Question: While generating simple tables is really easy with django, I can't seem to figure out how to generate the complex table.
Currently my table is rendered with
'''
<table class="table-striped table">
{% for row in table %}
<tr>
{% for item in row %}
<td>{{ item }}</td>
{% endfor %}
</tr>
{% endfor %}
</table>
'''
This works well with a 2 dimensional array, laying out the data in the way that is inserted into the table variable
However, generating complex tables is stumping me. Let's say I want to print a table with a header a string and a datetime, and a string and list for objects.
'''
table = [
["value/key", Datetime]
["value 1", [Object, Object, Object]]
]
'''
The objects are objects that need specific parsing.

I need the list to be internally loopable, instead of it getting formatted to list notation, without the other objects changing appearance.
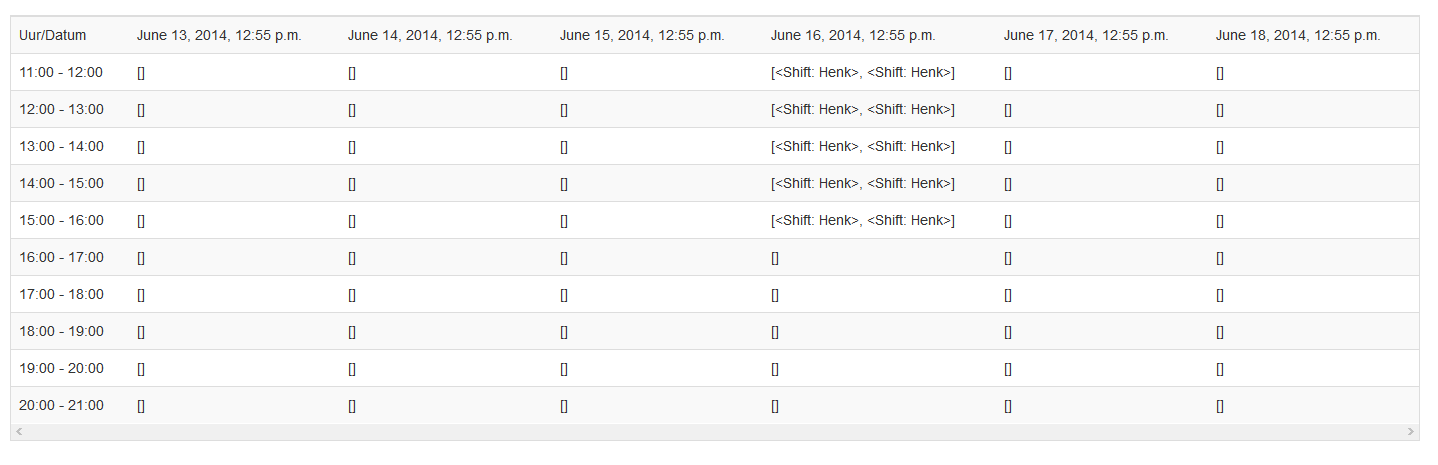
Answer: You can create a <URL> that will take a value and render either the string or if it's a list, it'll render each item in the list.
'''
# custom_filters.py
@register.filter(name='string_or_list')
def string_or_list(value, delimiter='
'):
"""Renders string or each instance of a list with given delimiter."""
if isinstance(value, list):
return delimiter.join(value)
return value
'''
Then in your template you'd do:
'''
{% load custom_filters %}
<table class="table-striped table">
{% for row in table %}
<tr>
{% for item in row %}
<td>{{ item|string_or_list }}</td>
{% endfor %}
</tr>
{% endfor %}
</table>
'''